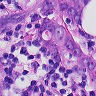
Metastatic tissue present: yes